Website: home-depot
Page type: delivery-shipping
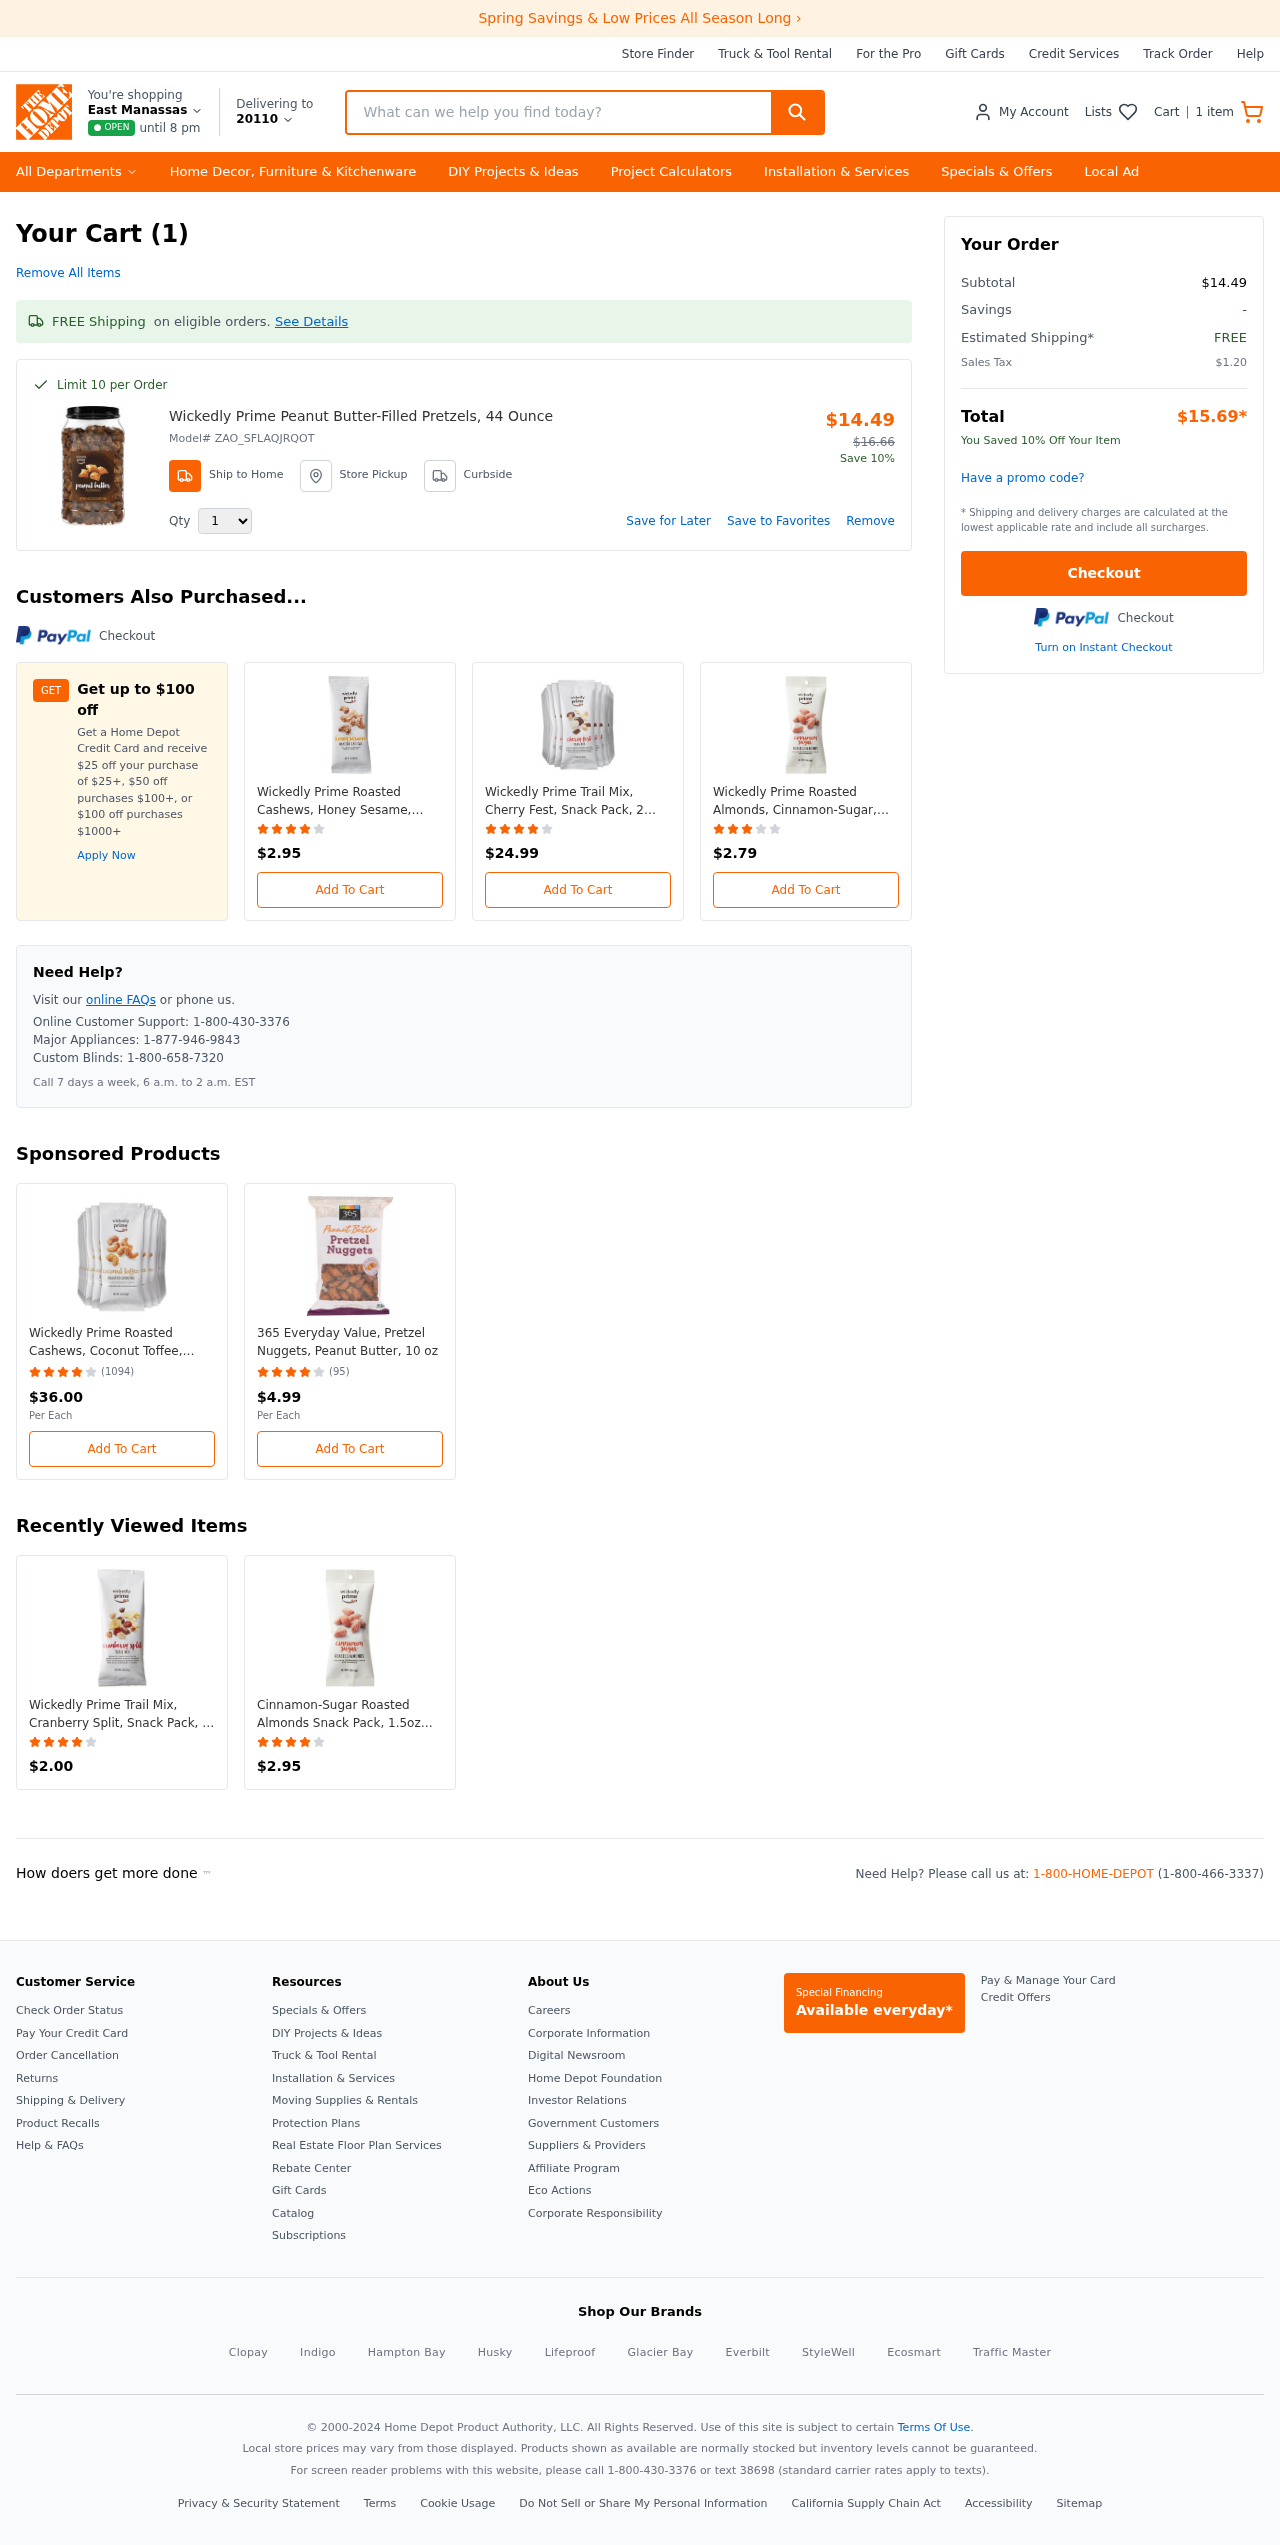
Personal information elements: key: PII_CITY_STATE
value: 20110
Product elements: key: PRODUCT1_NAME
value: Wickedly Prime Peanut Butter-Filled Pretzels, 44 Ounce
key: PRODUCT1_PRICE
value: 14.49
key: PRODUCT1_QUANTITY
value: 1
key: PRODUCT2_NAME
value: Wickedly Prime Roasted Cashews, Honey Sesame, Snack Pack, 1.5 Ounce
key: PRODUCT2_PRICE
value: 2.95
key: PRODUCT2_RATING
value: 4.7
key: PRODUCT3_NAME
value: Wickedly Prime Trail Mix, Cherry Fest, Snack Pack, 2 Ounce (Pack of 15)
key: PRODUCT3_PRICE
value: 24.99
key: PRODUCT3_RATING
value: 4.6
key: PRODUCT4_NAME
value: Wickedly Prime Roasted Almonds, Cinnamon-Sugar, Snack Pack, 1.5 Ounce (Pack of 15)
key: PRODUCT4_PRICE
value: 2.79
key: PRODUCT4_RATING
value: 3.5
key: PRODUCT5_NAME
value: Wickedly Prime Roasted Cashews, Coconut Toffee, Snack Pack, 1.5 Ounce (Pack of 15)
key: PRODUCT5_NUM_RATINGS
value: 1094
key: PRODUCT5_PRICE
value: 36
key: PRODUCT5_RATING
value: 4.3
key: PRODUCT6_NAME
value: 365 Everyday Value, Pretzel Nuggets, Peanut Butter, 10 oz
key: PRODUCT6_NUM_RATINGS
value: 95
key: PRODUCT6_PRICE
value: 4.99
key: PRODUCT6_RATING
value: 4.6
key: PRODUCT7_NAME
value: Wickedly Prime Trail Mix, Cranberry Split, Snack Pack, 2 Ounce
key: PRODUCT7_PRICE
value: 2
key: PRODUCT7_RATING
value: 4.1
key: PRODUCT8_NAME
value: Cinnamon-Sugar Roasted Almonds Snack Pack, 1.5oz single serve (Pack of 300)
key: PRODUCT8_PRICE
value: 2.95
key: PRODUCT8_RATING
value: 4.7
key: PRODUCT1_MODEL_ID
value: ZAO_SFLAQJRQOT
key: PRODUCT1_ORIGINAL_PRICE
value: $16.66
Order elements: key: ORDER_NUM_ITEMS
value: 1
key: ORDER_NUM_ITEMS
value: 1 item
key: ORDER_SUBTOTAL
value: $14.49
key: ORDER_TAX
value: $1.20
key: ORDER_TOTAL
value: $15.69
Search elements: key: HEADER_SEARCH
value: What can we help you find today?